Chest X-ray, PA view. Patient: 20 years old, sex F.
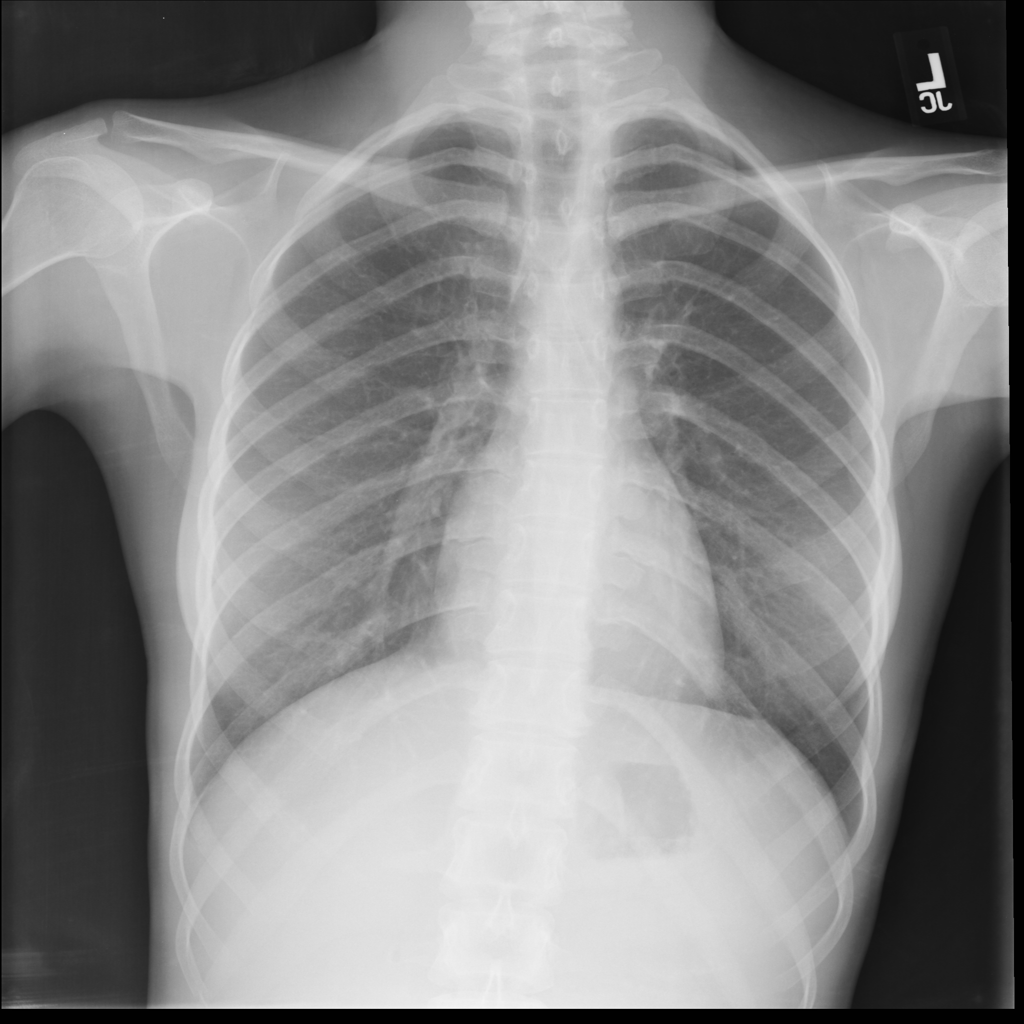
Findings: No Finding